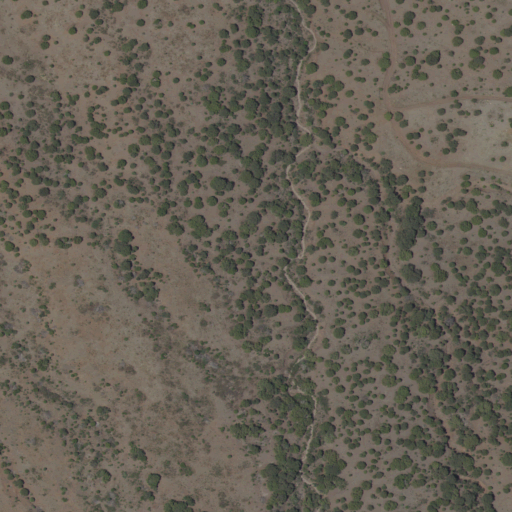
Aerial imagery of valley in New Mexico named Water Canyon containing evergreen forest and shrub